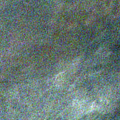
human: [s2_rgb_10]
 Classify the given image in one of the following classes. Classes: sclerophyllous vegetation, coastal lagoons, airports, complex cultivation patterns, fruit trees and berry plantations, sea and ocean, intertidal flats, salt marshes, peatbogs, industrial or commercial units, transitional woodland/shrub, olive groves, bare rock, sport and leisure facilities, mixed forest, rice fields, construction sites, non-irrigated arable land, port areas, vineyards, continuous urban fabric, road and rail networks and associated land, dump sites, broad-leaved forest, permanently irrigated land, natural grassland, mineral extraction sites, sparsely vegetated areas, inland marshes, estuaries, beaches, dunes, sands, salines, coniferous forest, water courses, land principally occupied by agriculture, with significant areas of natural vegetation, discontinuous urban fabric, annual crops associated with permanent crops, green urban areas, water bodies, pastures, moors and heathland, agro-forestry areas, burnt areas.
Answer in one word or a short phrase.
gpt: water bodies